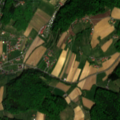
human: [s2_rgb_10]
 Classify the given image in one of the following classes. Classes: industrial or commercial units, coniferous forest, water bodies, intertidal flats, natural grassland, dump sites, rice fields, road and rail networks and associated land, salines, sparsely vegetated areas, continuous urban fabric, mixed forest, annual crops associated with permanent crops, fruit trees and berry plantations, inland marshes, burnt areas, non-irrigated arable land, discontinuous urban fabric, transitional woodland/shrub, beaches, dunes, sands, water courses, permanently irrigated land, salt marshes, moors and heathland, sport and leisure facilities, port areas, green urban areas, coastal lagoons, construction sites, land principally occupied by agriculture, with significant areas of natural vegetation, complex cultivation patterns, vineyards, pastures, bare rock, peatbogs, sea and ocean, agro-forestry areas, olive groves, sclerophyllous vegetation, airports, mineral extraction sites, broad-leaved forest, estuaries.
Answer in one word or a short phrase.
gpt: discontinuous urban fabric, non-irrigated arable land, complex cultivation patterns, broad-leaved forest